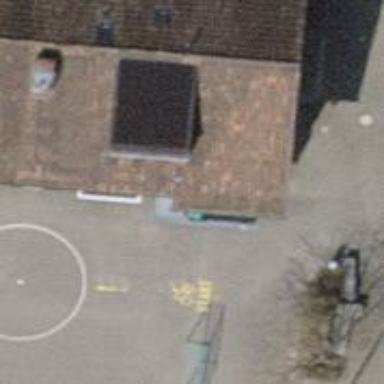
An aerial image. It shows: Bicycle parking facility.